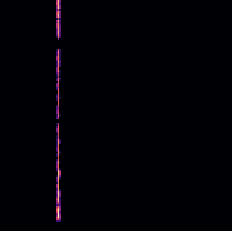
Sound class: Helicopter